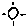
Label: sun